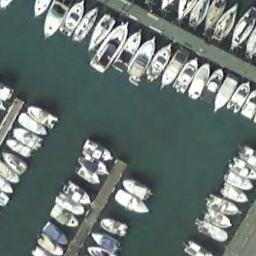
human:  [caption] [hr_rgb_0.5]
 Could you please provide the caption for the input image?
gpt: Many yachts moored neatly on the sea side of the harbor .

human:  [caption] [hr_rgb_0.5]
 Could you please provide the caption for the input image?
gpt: There were many cars parked on the harbor shore .

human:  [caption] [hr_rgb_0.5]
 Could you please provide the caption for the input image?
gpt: The harbor has lots of neatly docked boats and the color of the waters is green .

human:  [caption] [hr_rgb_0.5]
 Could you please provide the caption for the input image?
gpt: There are many ships in the harbor .

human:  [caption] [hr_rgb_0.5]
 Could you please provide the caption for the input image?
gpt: There are many ships at the harbor .